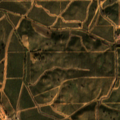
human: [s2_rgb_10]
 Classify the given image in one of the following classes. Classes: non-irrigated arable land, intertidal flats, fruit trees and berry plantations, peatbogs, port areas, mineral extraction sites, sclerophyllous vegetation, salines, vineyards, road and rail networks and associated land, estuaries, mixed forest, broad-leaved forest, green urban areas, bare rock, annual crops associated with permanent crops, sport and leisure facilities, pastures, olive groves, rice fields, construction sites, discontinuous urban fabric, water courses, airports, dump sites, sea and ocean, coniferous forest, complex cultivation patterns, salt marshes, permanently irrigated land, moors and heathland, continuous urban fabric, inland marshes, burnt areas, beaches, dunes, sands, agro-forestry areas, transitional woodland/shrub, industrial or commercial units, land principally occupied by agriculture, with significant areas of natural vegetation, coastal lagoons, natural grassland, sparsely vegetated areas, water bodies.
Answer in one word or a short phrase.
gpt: rice fields, olive groves